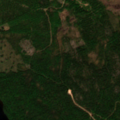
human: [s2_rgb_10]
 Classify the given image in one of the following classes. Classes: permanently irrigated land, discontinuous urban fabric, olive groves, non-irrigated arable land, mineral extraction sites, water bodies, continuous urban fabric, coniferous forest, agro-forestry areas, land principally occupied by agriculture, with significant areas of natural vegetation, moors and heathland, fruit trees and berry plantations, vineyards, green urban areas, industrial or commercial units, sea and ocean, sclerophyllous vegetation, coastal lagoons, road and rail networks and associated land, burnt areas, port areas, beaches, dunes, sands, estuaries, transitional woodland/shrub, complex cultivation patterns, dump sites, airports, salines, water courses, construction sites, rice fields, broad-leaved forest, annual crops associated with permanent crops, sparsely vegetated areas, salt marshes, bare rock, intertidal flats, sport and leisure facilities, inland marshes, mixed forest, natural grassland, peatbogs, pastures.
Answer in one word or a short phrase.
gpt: coniferous forest, mixed forest, transitional woodland/shrub, water bodies